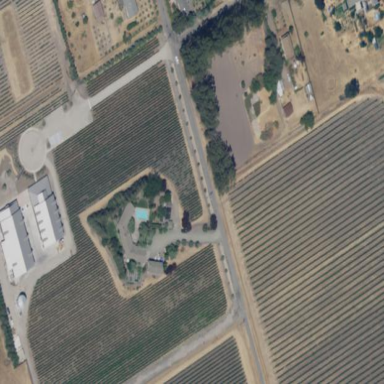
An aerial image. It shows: Vineyard growing grapes.